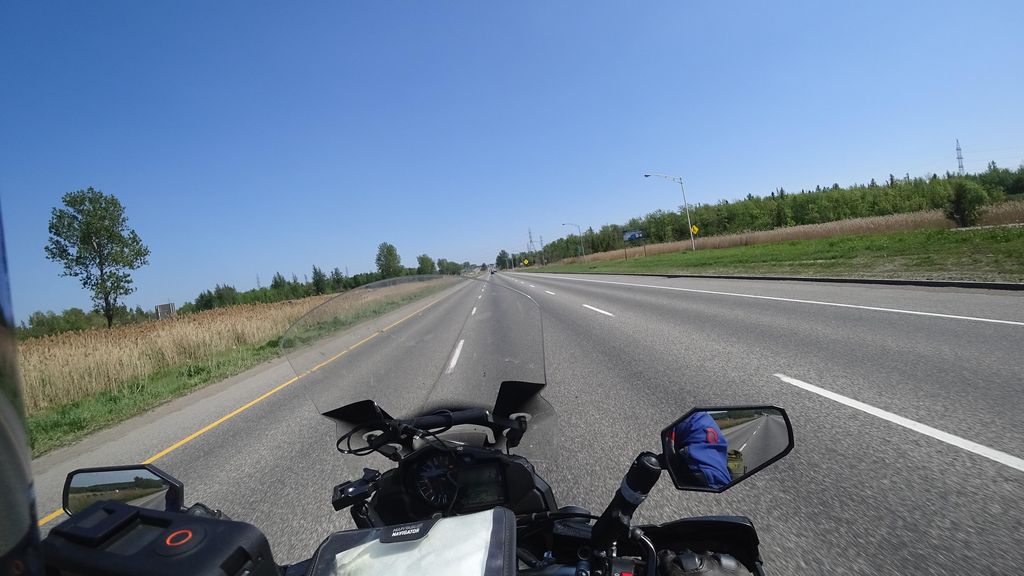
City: quebec_city